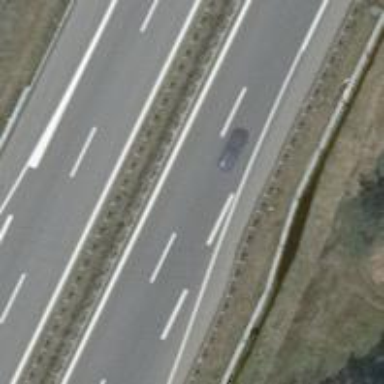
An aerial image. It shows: Asphalt motorway.